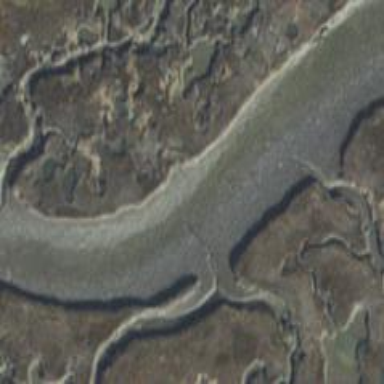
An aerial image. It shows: The image shows tidal environment.